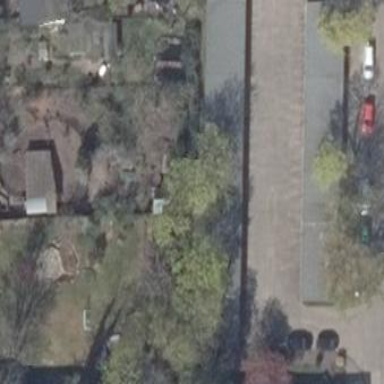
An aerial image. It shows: Area designated for garages.